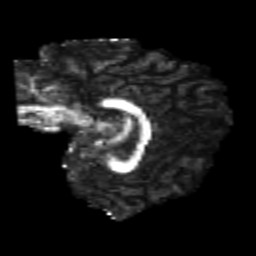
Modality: FA
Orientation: sagittal
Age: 26
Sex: male
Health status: healthy
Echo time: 0.074 s